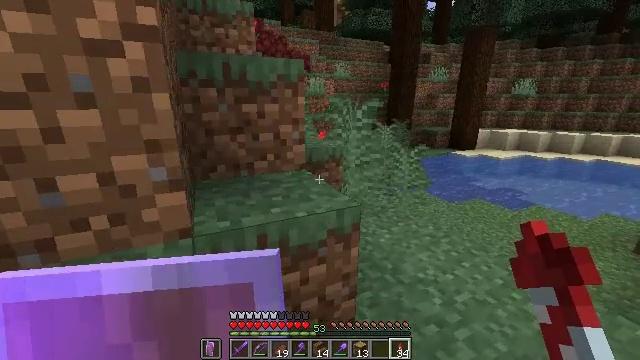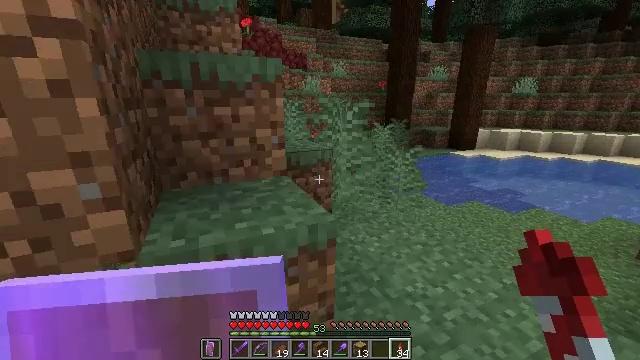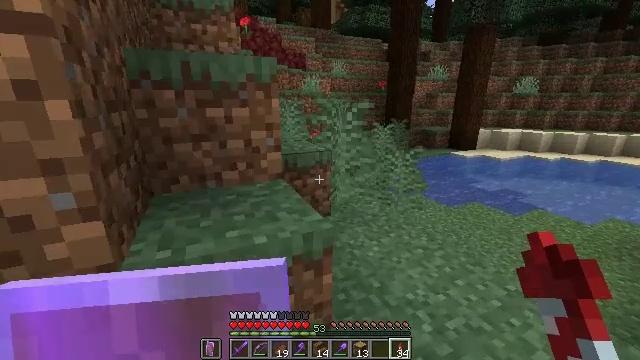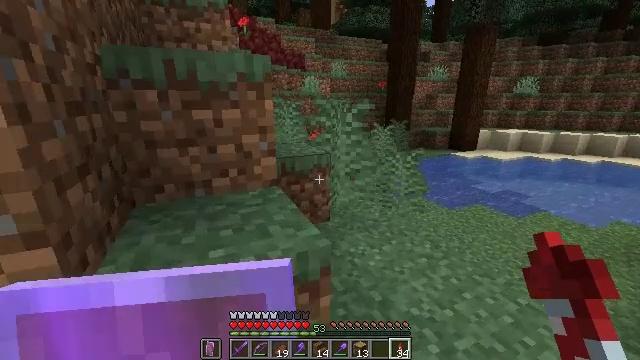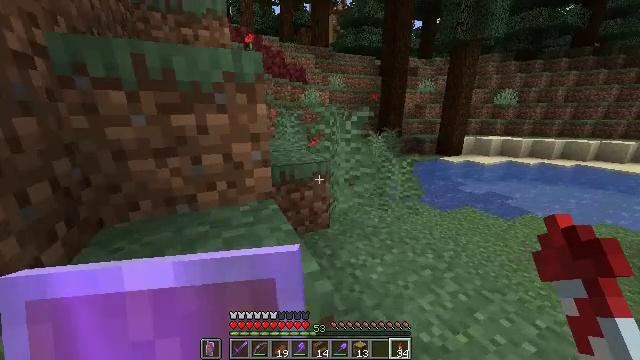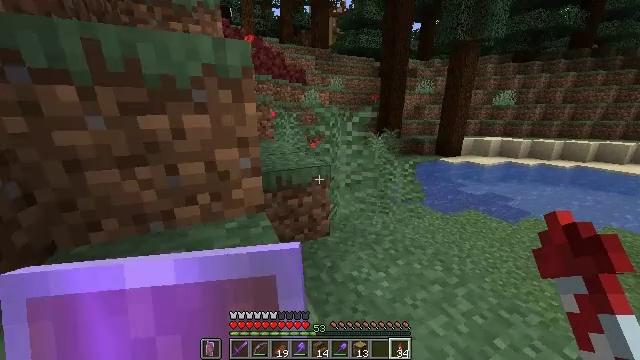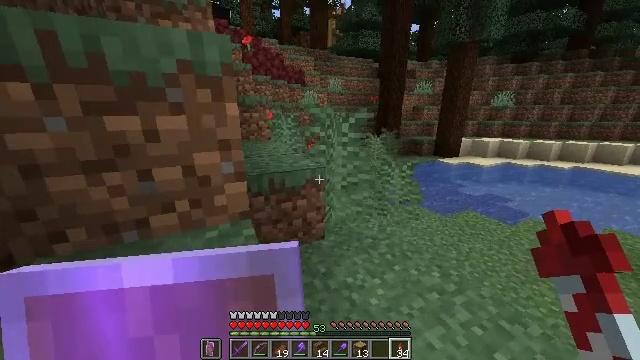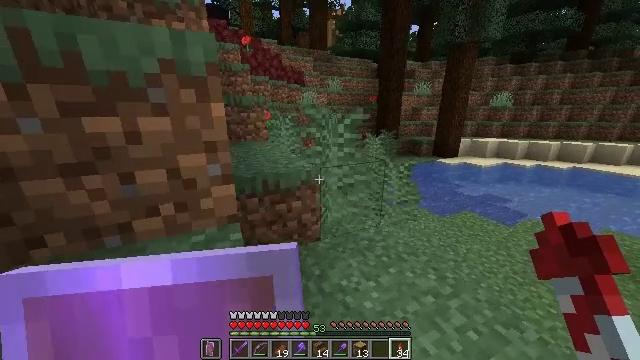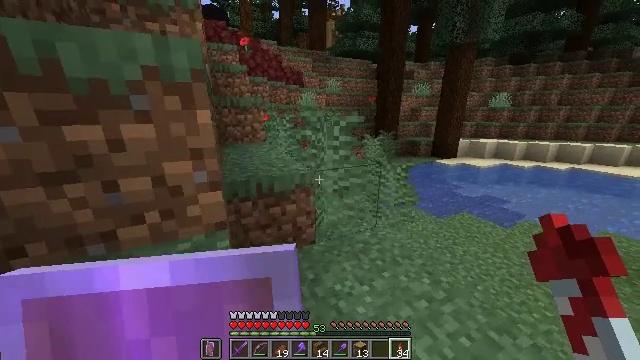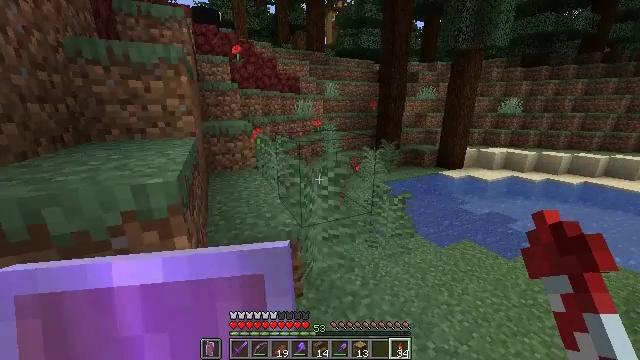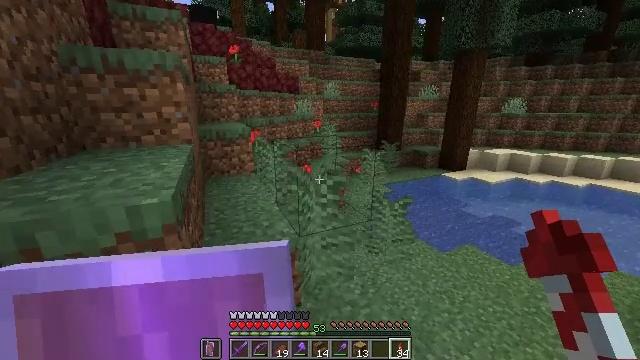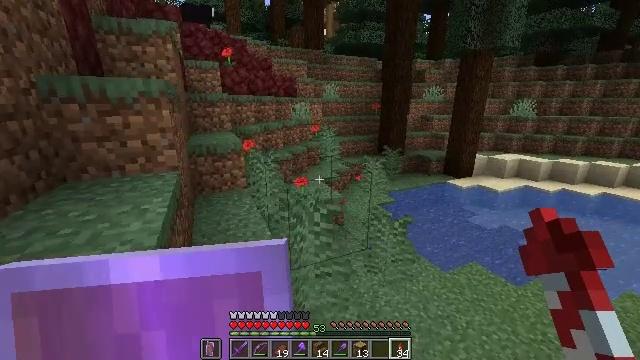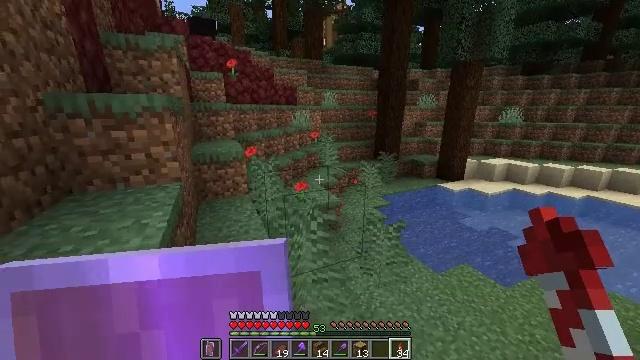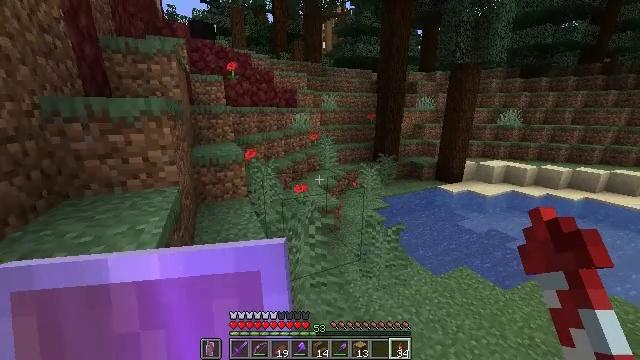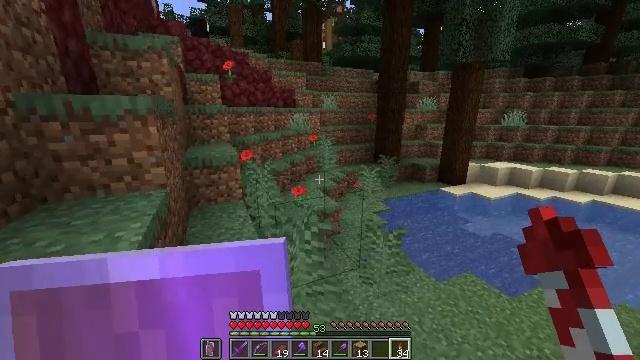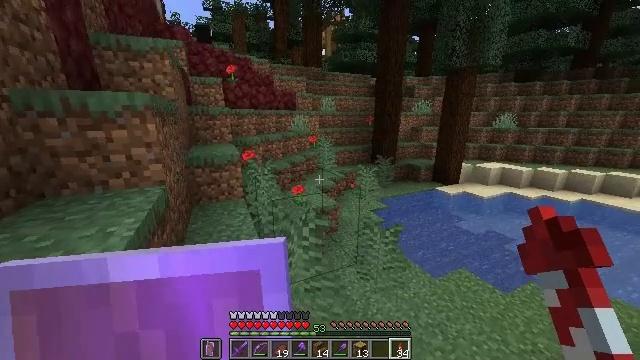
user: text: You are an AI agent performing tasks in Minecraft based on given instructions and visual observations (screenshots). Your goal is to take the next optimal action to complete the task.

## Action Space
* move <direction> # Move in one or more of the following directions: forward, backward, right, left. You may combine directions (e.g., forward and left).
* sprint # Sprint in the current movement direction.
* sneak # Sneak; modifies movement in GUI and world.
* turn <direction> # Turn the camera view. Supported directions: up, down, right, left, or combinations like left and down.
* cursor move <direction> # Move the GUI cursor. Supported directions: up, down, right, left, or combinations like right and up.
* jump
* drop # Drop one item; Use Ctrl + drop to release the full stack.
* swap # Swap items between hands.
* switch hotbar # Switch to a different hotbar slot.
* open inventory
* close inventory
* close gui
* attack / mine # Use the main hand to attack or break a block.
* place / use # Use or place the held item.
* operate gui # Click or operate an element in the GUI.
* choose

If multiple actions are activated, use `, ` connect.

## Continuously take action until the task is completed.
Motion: motion action
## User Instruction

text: Gather spruce log by chopping the tree.
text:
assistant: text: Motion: move forward, sprint
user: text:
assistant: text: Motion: move forward, sprint
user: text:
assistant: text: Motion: move forward, sprint
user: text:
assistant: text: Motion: move forward, sprint
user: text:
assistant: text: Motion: move forward, sprint
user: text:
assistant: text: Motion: move forward, sprint
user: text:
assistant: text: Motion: move forward, sprint
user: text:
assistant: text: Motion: move forward, sprint, jump
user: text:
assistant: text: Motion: move forward, sprint, jump
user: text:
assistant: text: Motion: move forward, sprint, jump
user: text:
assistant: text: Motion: move forward, sprint, jump
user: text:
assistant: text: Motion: move forward, sprint, jump
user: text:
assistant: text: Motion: move forward, sprint, jump
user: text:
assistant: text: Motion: move forward, sprint
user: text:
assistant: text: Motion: move forward, sprint
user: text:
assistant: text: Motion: move forward, sprint
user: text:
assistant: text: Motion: move forward, sprint
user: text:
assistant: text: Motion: move forward, sprint
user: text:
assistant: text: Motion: move forward, sprint
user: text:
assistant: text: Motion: move forward, sprint
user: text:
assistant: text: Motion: move forward, sprint
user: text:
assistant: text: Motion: move forward, sprint
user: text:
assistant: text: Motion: move forward, sprint, jump
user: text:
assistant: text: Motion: move forward, sprint, jump
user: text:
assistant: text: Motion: move forward, sprint, jump
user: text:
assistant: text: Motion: move forward, sprint, jump
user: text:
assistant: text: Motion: move forward, sprint, jump
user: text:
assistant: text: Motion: move forward, sprint, jump
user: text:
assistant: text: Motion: move forward, sprint
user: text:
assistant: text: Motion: move forward, sprint